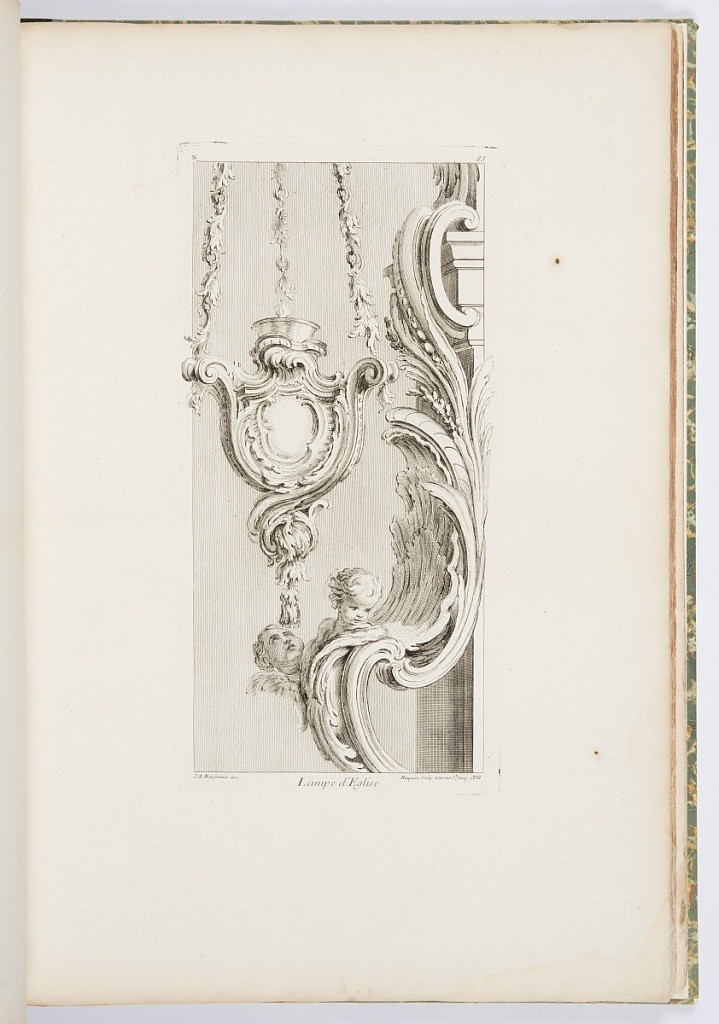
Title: Lampe d'Eglise (Church Lamp), plate 83, from Oeuvres de Juste-Aurèle Meissonnier (Works by Juste-Aurèle Meissonnier)
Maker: Juste-Aurèle Meissonnier, French, b. Italy, 1695–1750
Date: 1695–1750
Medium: Engraving on white laid paper
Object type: Print
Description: From bottom, C-curves climb up with two winged putti heads; rocaille elements covered with leaves and foliage lead to upper C-curve gripping capital of pilaster on right. From top, three foliated chains support a hanging lamp decorated with an empty cartouche and curled ends, followed by the lowest part of the lamp, hanging leaves and foliage.